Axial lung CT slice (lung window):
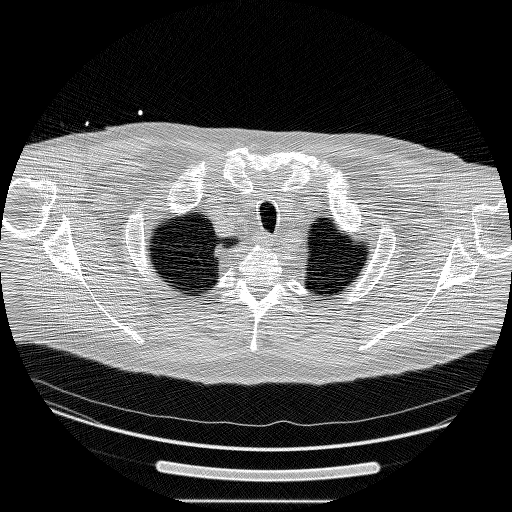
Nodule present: no